Question: I am looking for an algorithm to sort an unordered list of items into a tree structure, using the minimum number of "is child" comparison operations as possible.
A little background on my specific case, but I guess I am just looking for a generic sorting algorithm of a sort I have been unable to find (it is a hard search term to refine).
I have an unordered list of contours, which are simply lists of coordinates that describe closed polygons. I want to create a tree that represents the relationship between these contours, such that the outermost is the root, with each contour at the next level as children, and so forth. So a tree structure with zero-to-many children per node.
A key requirement of the algorithm is that tests to determine whether or not a contour is the child of another are kept to a minimum, as this operation is very expensive. Contours can (and often do) share many vertices, but should not intersect. These shared vertices usually arise where map limits are reached - picture a set of concentric semi circles against the straight edge of a map. The point-in-poly test is slow if I need to run through lots of point-on-lines before I get to a definitive answer.
Here's the algorithm I have come up with so far. It's pretty naive, no doubt, but it works. There are probably some heuristics that may help - a contour is only likely to be a child of another contour with a depth within a certain range, for example - but I want to nail the basic algorithm first. The first red flag is that it is exponential.
'''
for each candidate_contour in all_contours
for each contour in all_contours
// note already contains means "is direct or indirect child of"
if contour == candidate_contour or contour already contains(candidate_contour)
continue
else
list contours_to_check
contours_to_check.add(candidate_contour)
contour parent_contour = candidate_contour.parent
while (parent_contour != null)
contours_to_check.add(parent_contour)
parent_contour = parent_contour.parent
for each possible_move_candidate in contours_to_check (REVERSE ITERATION)
if possible_move_candidate is within contour
// moving a contour moves the contour and all of its children
move possible_move_candidate to direct child of contour
break
'''
So that works - or at least it seems to - but it gets very slow with a non-trivial number of contours (think - several hundred, to possibly several thousand).
Is there a fundamentally better way to do this, or indeed - are there known algorithms that deal with exactly this? As mentioned before - the key in my case is to keep the "is contour within" comparisons to a minimum.
This code versus my original algorithm is > 10x faster once the contour set becomes non-trivially big. See image below that is now sorted in a couple of seconds (v's 30 odd seconds prior), and rendered in order. I think there is room to further improve with some added heuristics - for example, now that the original list is sorted according to area, then each new candidate has to be a leaf node somewhere in the tree. The difficulty is determining which branches to traverse to test the existing leaves - if there are many branches/leaves, then it is probably still quicker to cut the search space down by examining the branches at the top.. something more to think about!
'''
public static iso_area sort_iso_areas(List<iso_area> areas, iso_area root)
{
if (areas.Count == 0)
return null;
areas.Sort(new iso_comparer_descending());
foreach (iso_area area in areas)
{
if (root.children.Count == 0)
root.children.Add(area);
else
{
bool found_child = false;
foreach (iso_area child in root.children)
{
// check if this iso_area is within the child
// if it is, follow the children down to find the insertion position
if (child.try_add_child(area))
{
found_child = true;
break;
}
}
if (!found_child)
root.children.Add(area);
}
}
return root;
}
// try and add the provided child to this area
// if it fits, try adding to a subsequent child
// keep trying until failure - then add to the previous child in which it fitted
bool try_add_child(iso_area area)
{
if (within(area))
{
// do a recursive search through all children
foreach (iso_area child in children)
{
if (child.try_add_child(area))
return true;
}
area.move_to(this);
return true;
}
else
return false;
}
'''

Following on from my earlier thought that new contours could only fit into existing leaves, it struck me that in fact this would be much quicker The first solution involved traversing a branch to find the target where, by definition, each and every poly along the way would pass the bounds check, and involve a full poly-in-poly test until no further leaves were found.
Following Jim's comment and re-examination of the code - the second solution did not work, unfortunately. I'm wondering if there may still be some merit to looking at lower elements in the tree before the branches, as the poly-in-poly test should fail quickly, and you know that if you find a leaf that accepts the candidate, there are no more polys that need to be examined..
Although it is not the case that contours can fit into leaves, it is the case that they almost always do - and also that they will usually fit into a recent predecessor in the ordered list of contours. This final updated code is the fastest yet, and ditches the tree traversal completely. It simply walks backwards through the recent larger polygons and tries each - polys from other branches will likely fail the poly-in-poly test at the bounds check, and the first poly found that surrounds the candidate poly has to be the immediate parent, due to the prior sorting of the list. This code brings the sorting down into the millisecond range again and is about 5x faster than the tree traversal (significant speed improvements were also made to the poly-in-poly test which accounts for the rest of the speed-up). The root is now taken from the sorted list of areas. Note that I now supply a root in the list that I encompasses all the contours (bounding box of all).
Thanks for the help - and Jim in particular - for helping me think about this problem. The key really was the original sorting of the contours into a list in which it was guaranteed that no contour could be a child of a later contour in the list.
'''
public static iso_area sort_iso_areas(List<iso_area> areas)
{
if (areas.Count == 0)
return null;
areas.Sort(new iso_comparer_descending());
for (int i = 0; i < areas.Count; ++i)
{
for (int j = i - 1; j >= 0; --j)
{
if (areas[j].try_add_child(areas[i]))
break;
}
}
return areas[0];
}
'''
My original attempt:
Iteration 1 (traverse branch to find leaf):
Iteration 2 (walk backwards through contours in ascending size order): 25ms (with other pt-in-poly improvements also).
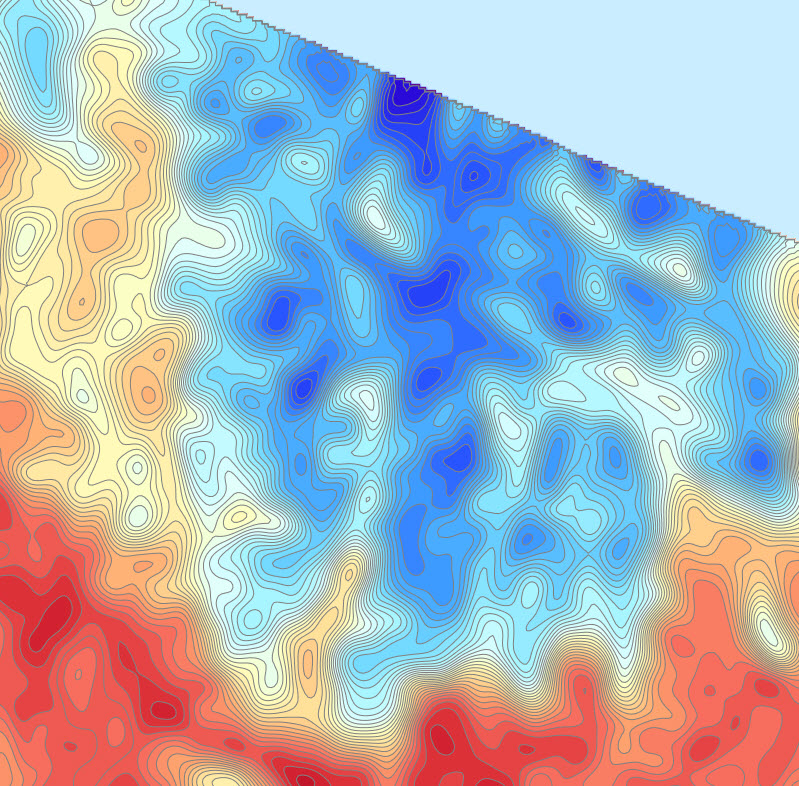
Answer: I did something similar a while back by first sorting by area.
If polygon B is contained within polygon A, then the bounding box for polygon A has to be larger than the bounding box for polygon B. More to the point, if you specify the bounding box as '((x1, y1), (x2, y2))', then:
'''
A.x1 < B.x1
A.y1 < B.y1
A.x2 > B.x2
A.y2 > B.y2
'''
(Those relationships might be '<=' and '>=' if polygons can share edges or vertices.)
So the first thing you should do is compute the bounding boxes and sort the polygons by bounding box area, descending (so the largest is first).
Create a structure that is essentially a polygon and a list of its children:
'''
PolygonNode
{
Polygon poly
PolygonNode[] Children
}
'''
So you start out with your polygons sorted by bounding box area, descending, and an initially empty list of 'PolygonNode' structures:
'''
Polygon[] sortedPolygons
PolygonNode[] theTree
'''
Now, starting from the first member of 'sortedPolygons', which is the polygon with the largest area, check to see if it's a child of any of the top-level members of 'theTree'. If it's not, add the polygon to the 'theTree'. The bounding boxes help here because you don't have to do the full polygon-in-polygon test if the bounding box test fails.
If it a child of a node, then check to see if it's a child of one of that node's children, and follow the child chain down until you find the insertion spot.
Repeat that for every polygon in 'sortedPolygons'.
, that algorithm is O(n^2), which will happen if there are no parent/child relationships. But assuming that there are many nested parent/child relationships, the search space gets cut down very quickly.
You can probably speed it up somewhat by ordering the 'theTree' list and the child nodes lists by position. You could then use a binary search to more quickly locate the potential parent for a polygon. Doing so complicates things a little bit, but it might be worthwhile if you have a lot of top-level polygons. I wouldn't add that optimization on the first cut, though. It's quite possible that the version I outlined using sequential search will be plenty fast enough.
## Edit
Understanding the nature of the data helps. I didn't realize when I wrote my original response that your typical case is that given the sorted list of polygons, the normal case is that 'p[i]' is a child of 'p[i-1]', which is a child of 'p[i-2]', etc. Your comments indicate that it's not the case, but it is very often.
Given that, perhaps you should make a simple modification to your implementation so that you save the last polygon and check it first rather than starting in with the tree. So your loop looks something like this:
'''
iso_area last_area = null; // <============
foreach (iso_area area in areas)
{
if (root.children.Count == 0)
root.children.Add(area);
else if (!last_area.try_add_child(area)) // <=======
{
bool found_child = false;
foreach (iso_area child in root.children)
{
// check if this iso_area is within the child
// if it is, follow the children down to find the insertion position
if (child.try_add_child(area))
{
found_child = true;
break;
}
}
if (!found_child)
root.children.Add(area);
}
last_area = area; // <============
}
return root;
'''
If the data is as you said, then this optimization should help quite a bit because it eliminates a bunch of searching through the tree.